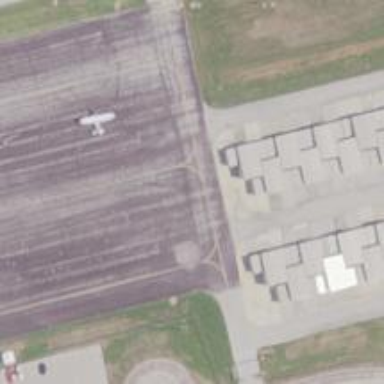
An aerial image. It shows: View of taxiway at the airport.